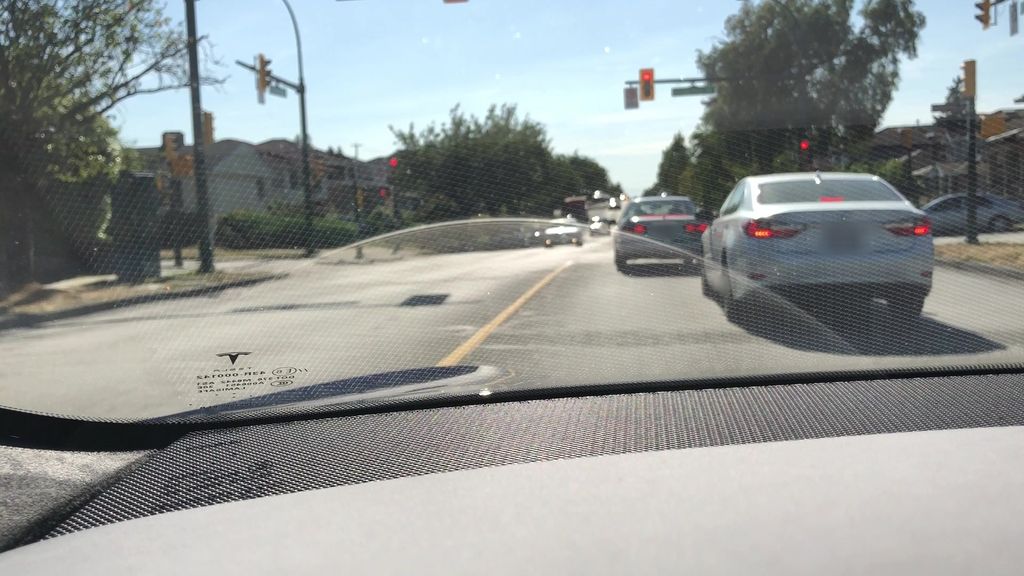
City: vancouver